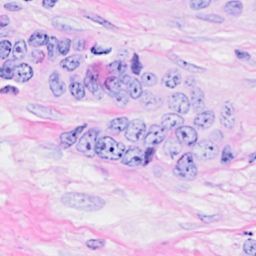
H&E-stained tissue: Breast